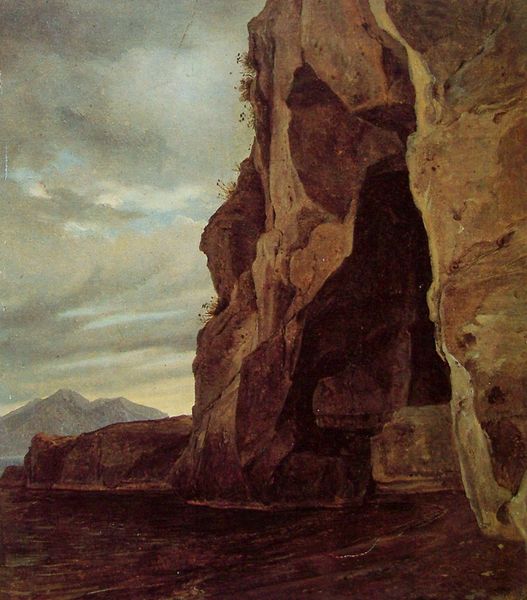
Titel: Grotta Cucumella an den Ufern von Sorrent
Künstler: Heinrich Reinhold
Institution: (Privatbesitz)
Schlagwörter: berg, blau, dunkel, felsen, gemälde, gestein, himmel, meer, schatten, wasser, wolken, landschaft, ocker, sand, see, ufer, ausschnitt, blumen, braun, grau, hell, licht, schwarz, gras, rot, wolke, beige, flächig, malerei, symbolismus, stein, steine, öl, erde, gräser, horizont, hügel, natur, büsche, einsam, sonne, sträucher, boden, insel, dunkelheit, realismus, pflanze, pflanzen, höhle, höle, bewölkt, küste, strand, wellen, düster, bogen, abhang, berge, fels, gebirge, klippen, leer, leere, schattierungen, landschaftsmalerei, steil, blümchen, friedrich, romantik, brandung, unwetter, vorsprung, wetter, realistisch, durchgang, stimmung, sein, menschenleer, tor, bucht, klippe, ozean, steilküste, eingang, courbet, buch, meerlandschaft, grasbüschel, trüb, ecken, gruft, bewachsen, schiefer, romantisch, hölle, grotte, abhan, lagune, schroff, durchfahrt, durchsicht, trist, flesen, höhlr, kaspar, capri, wolkenlücken, steinbrocken, xt, gotte, hm, stein#, tunnerl, nshöhle, klanten